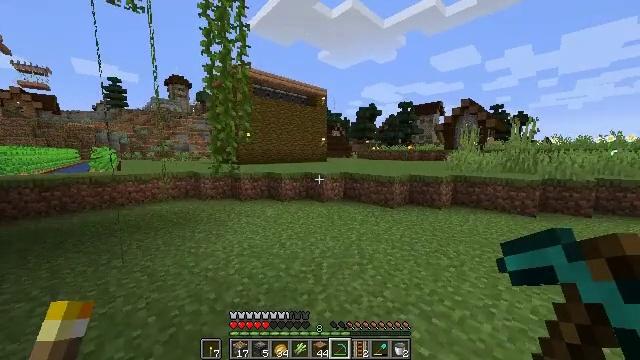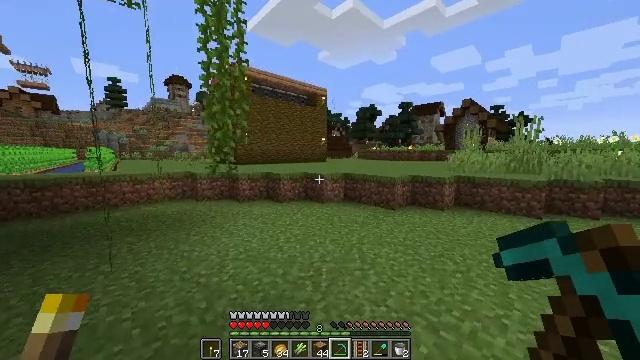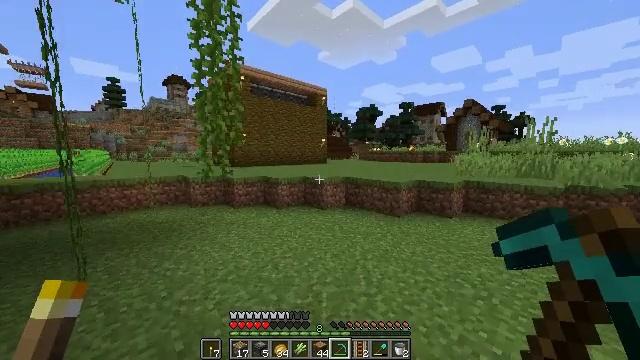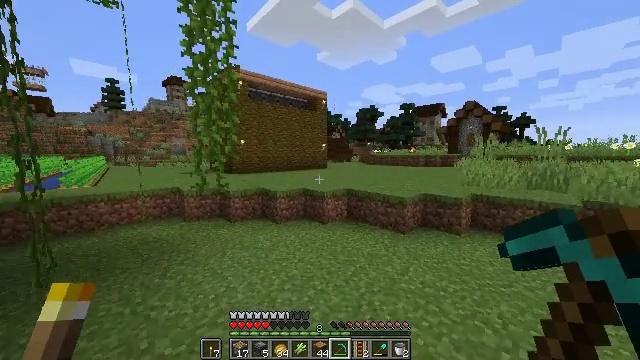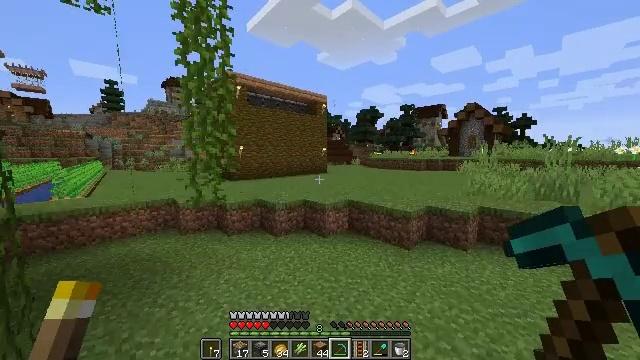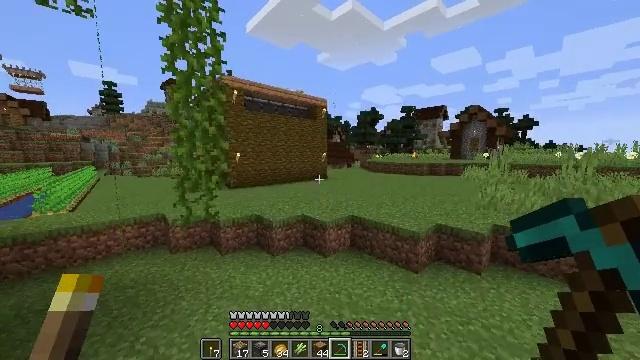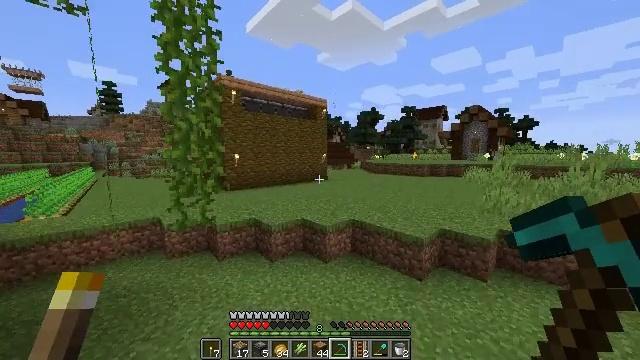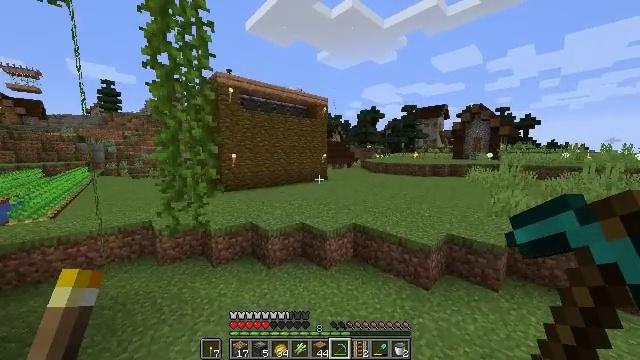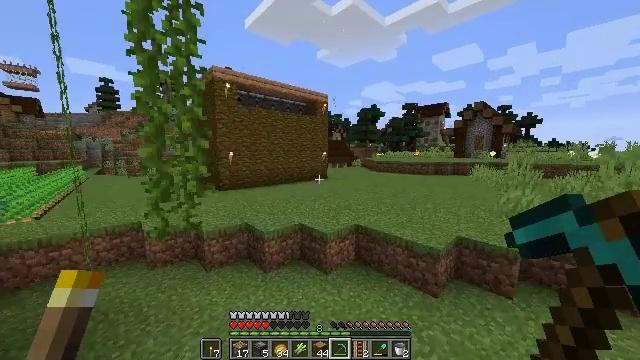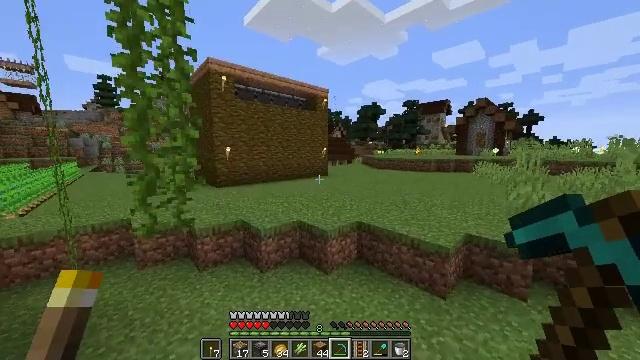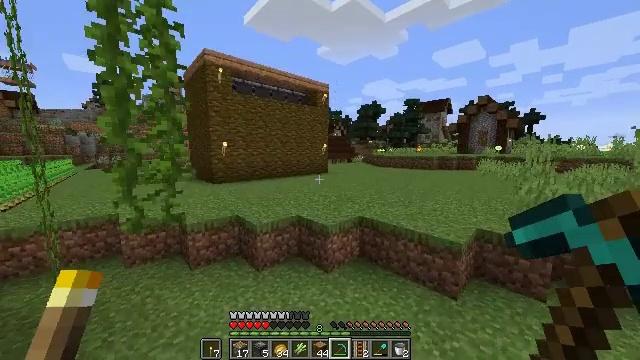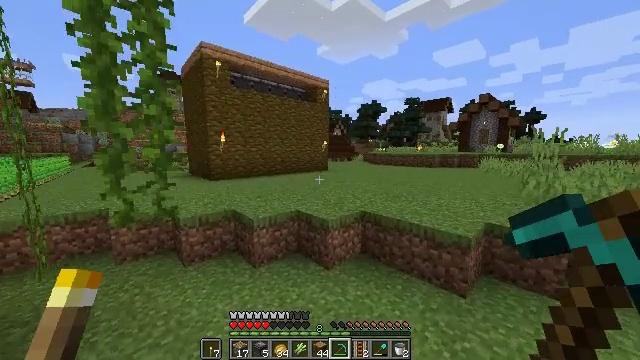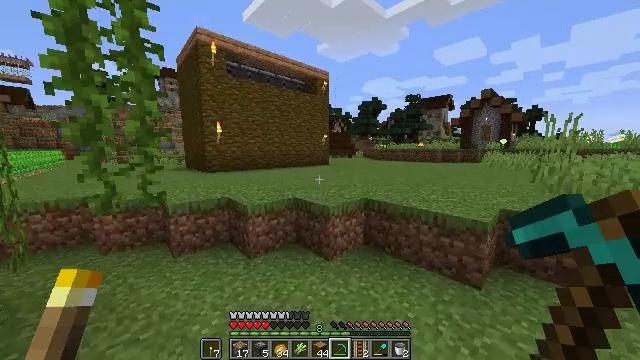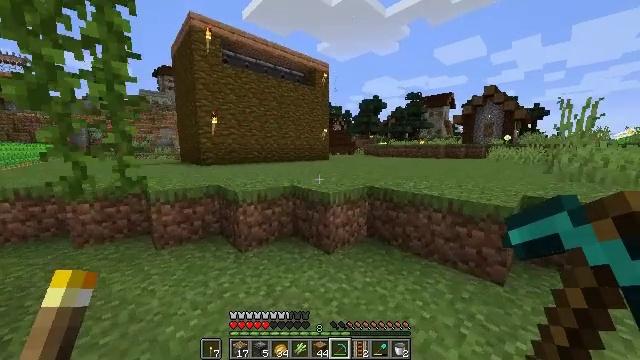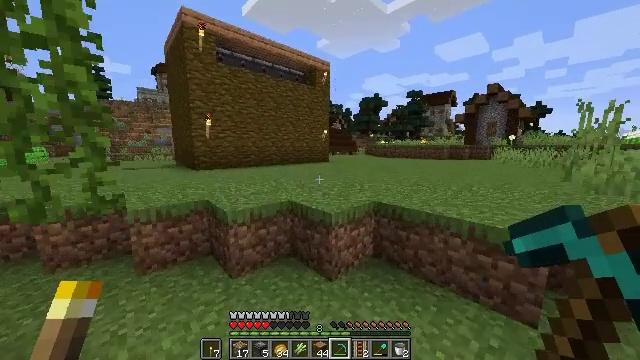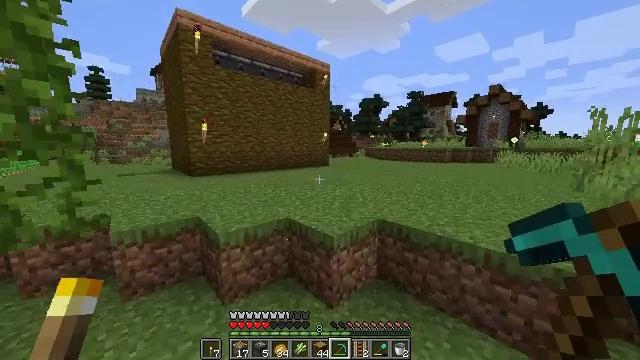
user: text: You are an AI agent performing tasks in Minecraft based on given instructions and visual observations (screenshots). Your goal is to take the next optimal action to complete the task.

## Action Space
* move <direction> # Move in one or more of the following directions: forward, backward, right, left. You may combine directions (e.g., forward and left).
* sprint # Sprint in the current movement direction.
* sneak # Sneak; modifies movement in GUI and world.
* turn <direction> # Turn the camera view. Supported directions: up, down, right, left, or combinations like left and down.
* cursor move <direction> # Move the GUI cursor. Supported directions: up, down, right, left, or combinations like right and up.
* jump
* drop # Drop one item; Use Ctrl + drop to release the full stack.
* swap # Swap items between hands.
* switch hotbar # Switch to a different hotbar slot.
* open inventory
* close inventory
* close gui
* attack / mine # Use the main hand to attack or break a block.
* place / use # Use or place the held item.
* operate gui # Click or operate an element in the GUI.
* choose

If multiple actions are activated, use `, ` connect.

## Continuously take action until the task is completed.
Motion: motion action
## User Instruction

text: Remove the tall grass to clear the area.
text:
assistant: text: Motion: move forward
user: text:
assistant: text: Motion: move forward, jump
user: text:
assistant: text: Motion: move forward, jump
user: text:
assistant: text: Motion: move forward, jump
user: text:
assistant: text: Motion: move forward, jump
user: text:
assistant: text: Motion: move forward, jump
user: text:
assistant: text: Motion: move forward, jump
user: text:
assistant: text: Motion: move forward, jump
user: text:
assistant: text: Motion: move forward, jump
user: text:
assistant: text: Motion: move forward, jump
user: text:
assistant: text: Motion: move forward, jump
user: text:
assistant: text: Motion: move forward, jump
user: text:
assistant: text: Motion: move forward, sprint, jump
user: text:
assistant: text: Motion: move forward, sprint, jump
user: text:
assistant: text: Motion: move forward, sprint, jump
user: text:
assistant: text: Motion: move forward, sprint, jump
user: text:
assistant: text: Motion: move forward, sprint, jump
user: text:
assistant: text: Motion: move forward, jump
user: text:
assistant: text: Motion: move forward, jump
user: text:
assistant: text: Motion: move forward, jump
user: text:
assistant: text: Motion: move forward, jump
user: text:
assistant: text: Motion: move forward, jump
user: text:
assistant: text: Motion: move forward, jump
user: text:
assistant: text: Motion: move forward, jump
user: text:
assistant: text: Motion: move forward, sprint, jump
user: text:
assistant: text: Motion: move forward, sprint, jump
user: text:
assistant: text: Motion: move forward, sprint, jump
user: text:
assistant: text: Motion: move forward, sprint, jump
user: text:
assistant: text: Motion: move forward, sprint, jump
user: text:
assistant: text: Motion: move forward, jump